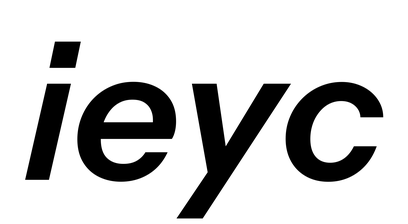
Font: InstrumentSans-Italic_SemiBold_Italic